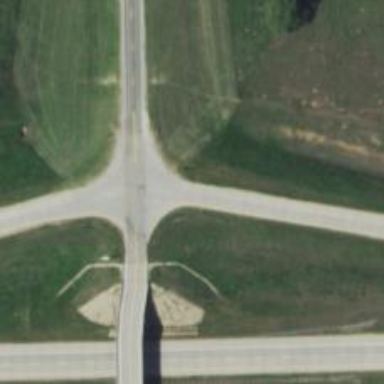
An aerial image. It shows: Stop road.